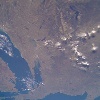
Label: land